Атом позитрония $\text{Ps}$ представляет собой связанную квантовую систему из электрона $e^-$ и его античастицы позитрона $e^+$. По аналогии с атомом водорода, позитроний тоже подчиняется правилу квантования Бора, а именно суммарный орбитальный момент импульса электрона и позитрона должен квантоваться, то есть быть целым кратным постоянной Планка $h$. Ответы в этой задаче приводите с точностью до 4 значащих цифр.
Найдите энергию $E_{n=1}^{\text{Ps}}$ основного состояния позитрония. Позитроний в основном состоянии нестабилен и быстро аннигилирует, образуя два фотона: $\text{Ps} \to \gamma_1 + \gamma_2$. Пусть аннигиляция происходит, когда атом позитрония находится в основном состоянии и движется с нерелятивистской скоростью в лабораторной системе отсчёта. Фотон $\gamma_1$ движется по углом $\theta_1$ относительно направления скорости атома, фотон $\gamma_2$ движется в обратном направлении, отклоняясь на угол $\Delta \theta$ от прямой, вдоль которой движется $\gamma_1$, как показано на рисунке.
Найдите выражение для скорости $v_0$ атома позитрония в основном состоянии. Вычислите её значение, а также значения энергий $E_1$ и $E_2$ фотонов $\gamma_1$ и $\gamma_2$ соответственно, если $\theta_1 = \frac{\pi}{3}$, $\Delta \theta = 3.464 \cdot 10^{-3}~\text{рад}$.
Найдите разность между энергиями $E_1$ и $E_2$ двух фотонов $\gamma_1$ и $\gamma_2$ соответственно и энергией электрона в покоящемся атоме позитрония. Рассмотрим теперь атом позитрония, движущийся в лабораторной системе отсчёта с релятивистской скоростью $v_0$ и аннигилирующий из основного состояния. Найдите энергии $E_1$ и $E_2$ фотонов $\gamma_1$ и $\gamma_2$ соответственно.
Найдите соотношение между углами отклонения $\theta_1$ и $\theta_2$ от направления скорости атома фотонов $\gamma_1$ и $\gamma_2$. Вычислите $E_1$, $E_2$ и $\theta_2$, когда $v_0 = \frac{c}{2}$ и $\theta_1 = \frac{\pi}{2}$. $\textit{Примечание:}$ Известно, что энергия основного состояния атома водорода равна $E_{n=1}^H = -13.60~\text{эВ}$, масса покоя электрона равна $m_e = 0.5110~\text{МэВ}/\text{c}^2$, а отношение массы протона к массе электрона равно $\frac{m_p}{m_e}=1836$.
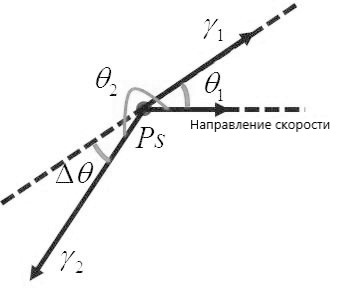
Найдите энергию $E_{n=1}^{\text{Ps}}$ основного состояния позитрония.
Ответ: \[E_{n=1}^{\text{Ps}} = -6.804~\text{эВ}.\]

Найдите выражение для скорости $v_0$ атома позитрония в основном состоянии. Вычислите её значение, а также значения энергий $E_1$ и $E_2$ фотонов $\gamma_1$ и $\gamma_2$ соответственно, если $\theta_1 = \frac{\pi}{3}$, $\Delta \theta = 3.464 \cdot 10^{-3}~\text{рад}$.
Ответ: \[v_0 = \frac{\Delta \theta}{2 \sin{\theta_1}} c = 5.996 \cdot 10^5~\frac{\text{м}}{\text{с}},\\E_1 = 0.5115~\text{МэВ},\ E_2 = 0.5105~\text{МэВ}.\]

Найдите разность между энергиями $E_1$ и $E_2$ двух фотонов $\gamma_1$ и $\gamma_2$ соответственно и энергией электрона в покоящемся атоме позитрония.
Ответ: \[\Delta E = -3.402~\text{эВ}.\]

Найдите соотношение между углами отклонения $\theta_1$ и $\theta_2$ от направления скорости атома фотонов $\gamma_1$ и $\gamma_2$. Вычислите $E_1$, $E_2$ и $\theta_2$, когда $v_0 = \frac{c}{2}$ и $\theta_1 = \frac{\pi}{2}$.
Ответ: \[E_{1}=\frac{m_{Ps} c^{2}}{2 \sqrt{1-\left(v_0/c\right)^{2}}} \frac{1-\left(v_0/c\right)^{2}}{1-(v_0/c) \cos \theta_{1}},\\E_{1}=\frac{m_{Ps} c^{2}}{2 \sqrt{1-\left(v_0/c\right)^{2}}} \frac{1- 2 (v_0/c) \cos{\theta_1} + \left(v_0/c\right)^{2}}{1-(v_0/c) \cos \theta_{1}},\\\sin{\theta_2} = \frac{1-\left(v_0/c\right)^{2}}{1- 2 (v_0/c) \cos{\theta_1} + \left(v_0/c\right)^{2}} \sin{\theta_1},\\E_1 = E_2 = 0.05901~\text{МэВ},\ \theta_2 = 5 \pi/3.\]
Темы:
T, Китайские, Квантовая физика, Атом водорода, Аннигиляция